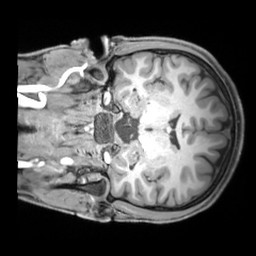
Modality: T1w
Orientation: coronal
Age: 23
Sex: male
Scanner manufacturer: siemens
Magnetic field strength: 3 T
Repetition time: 1.97 s
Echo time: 0.00206 s